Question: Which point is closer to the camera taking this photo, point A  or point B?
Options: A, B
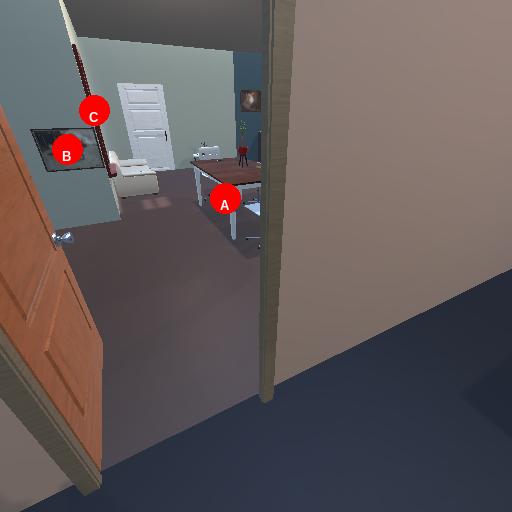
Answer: A